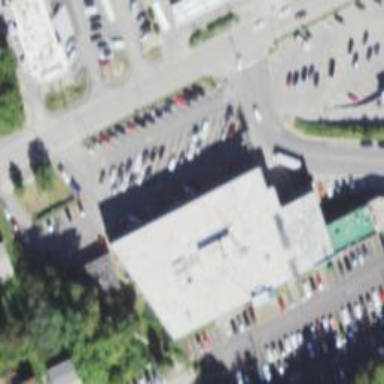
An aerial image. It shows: Pharmacy providing healthcare services.